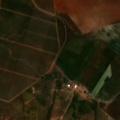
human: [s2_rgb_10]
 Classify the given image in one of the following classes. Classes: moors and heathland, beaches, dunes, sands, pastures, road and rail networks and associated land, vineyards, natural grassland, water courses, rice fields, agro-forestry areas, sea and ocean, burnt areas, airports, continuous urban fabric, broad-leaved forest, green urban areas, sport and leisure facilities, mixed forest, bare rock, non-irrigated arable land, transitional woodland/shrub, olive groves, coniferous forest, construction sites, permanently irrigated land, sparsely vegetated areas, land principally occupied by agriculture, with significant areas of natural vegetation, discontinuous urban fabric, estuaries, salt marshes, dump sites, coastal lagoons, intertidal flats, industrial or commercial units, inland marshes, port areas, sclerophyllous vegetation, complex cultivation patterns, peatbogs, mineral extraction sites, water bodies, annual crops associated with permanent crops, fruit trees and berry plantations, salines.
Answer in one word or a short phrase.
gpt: continuous urban fabric